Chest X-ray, PA view. Patient: 69 years old, sex M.
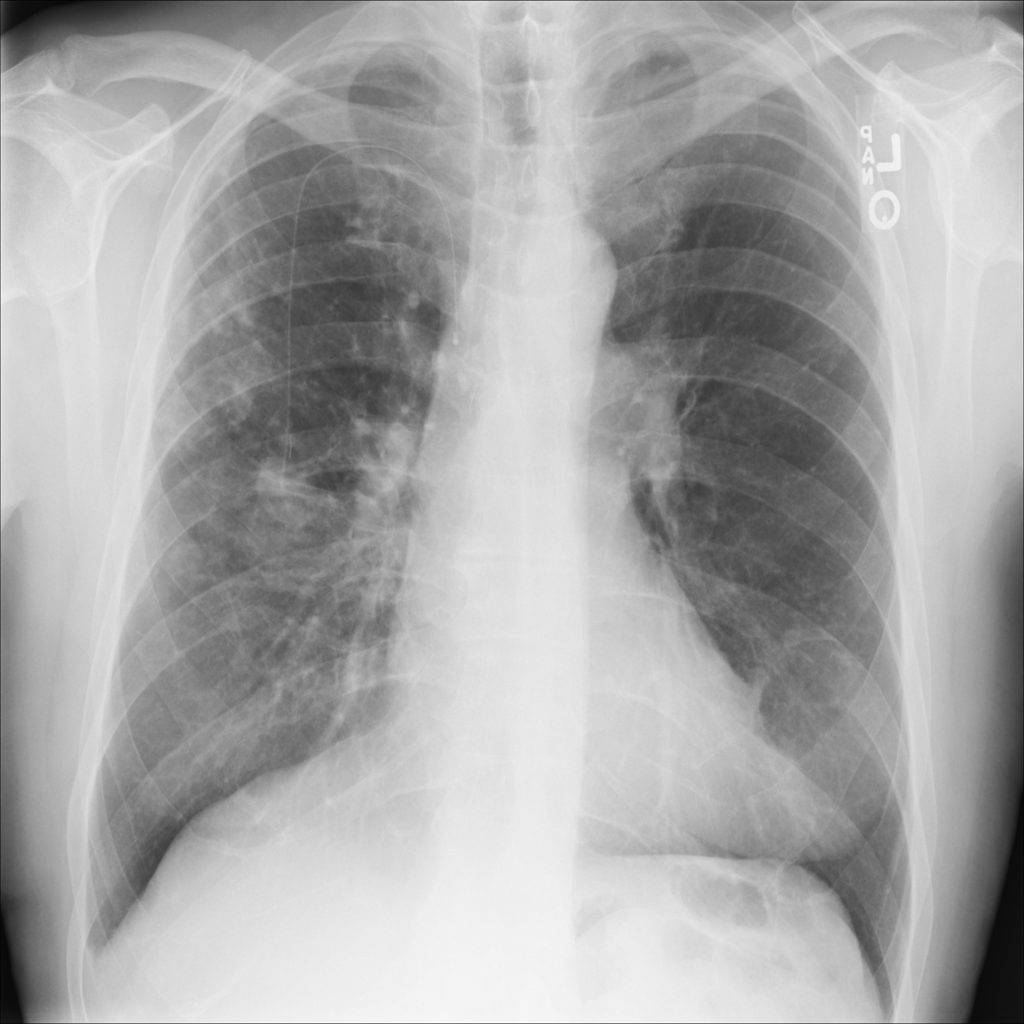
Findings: Effusion, Infiltration, Nodule